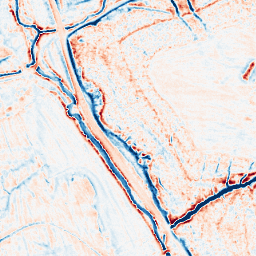
Category: edge_preserving
Decomposition family: anisotropic_diffusion
Decomposition parameters: iterations: 20
kappa: 50
gamma: 0.15
Upsampling method: sinc_blackman
Upsampling parameters: scale: 2
kernel_size: 4
Upsampling scale: 2